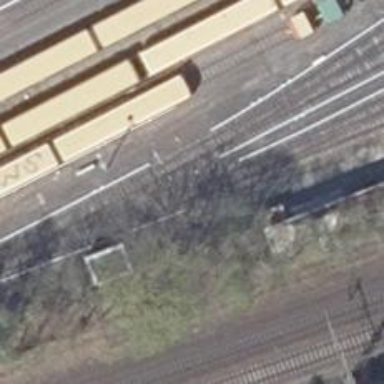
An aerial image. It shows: Railway switch.